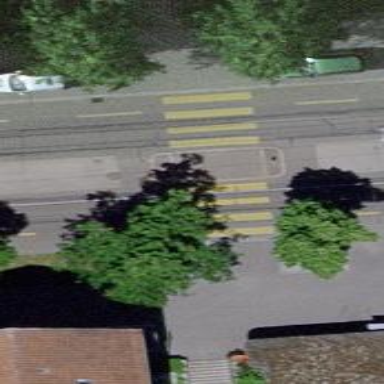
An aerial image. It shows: Kerb barrier.